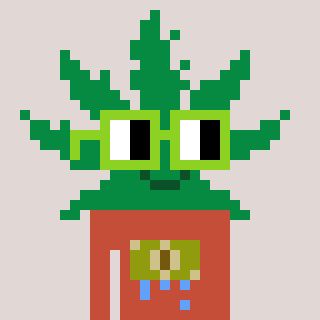
a pixel art character with square light green glasses, a weed-shaped head and a rust-colored body on a warm background